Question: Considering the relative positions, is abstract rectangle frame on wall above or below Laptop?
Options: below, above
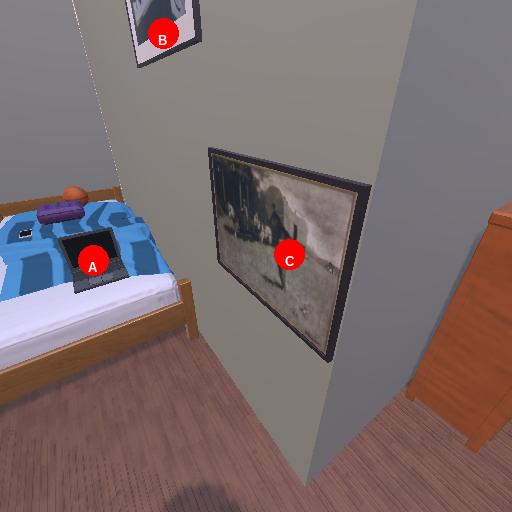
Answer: below